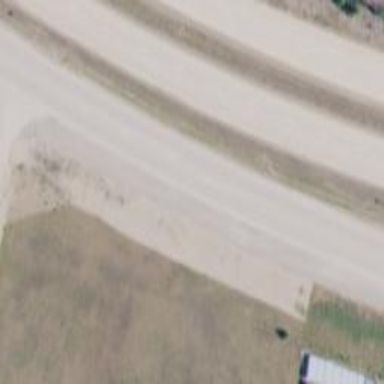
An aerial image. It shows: Secondary road with asphalt surface.